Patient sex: M
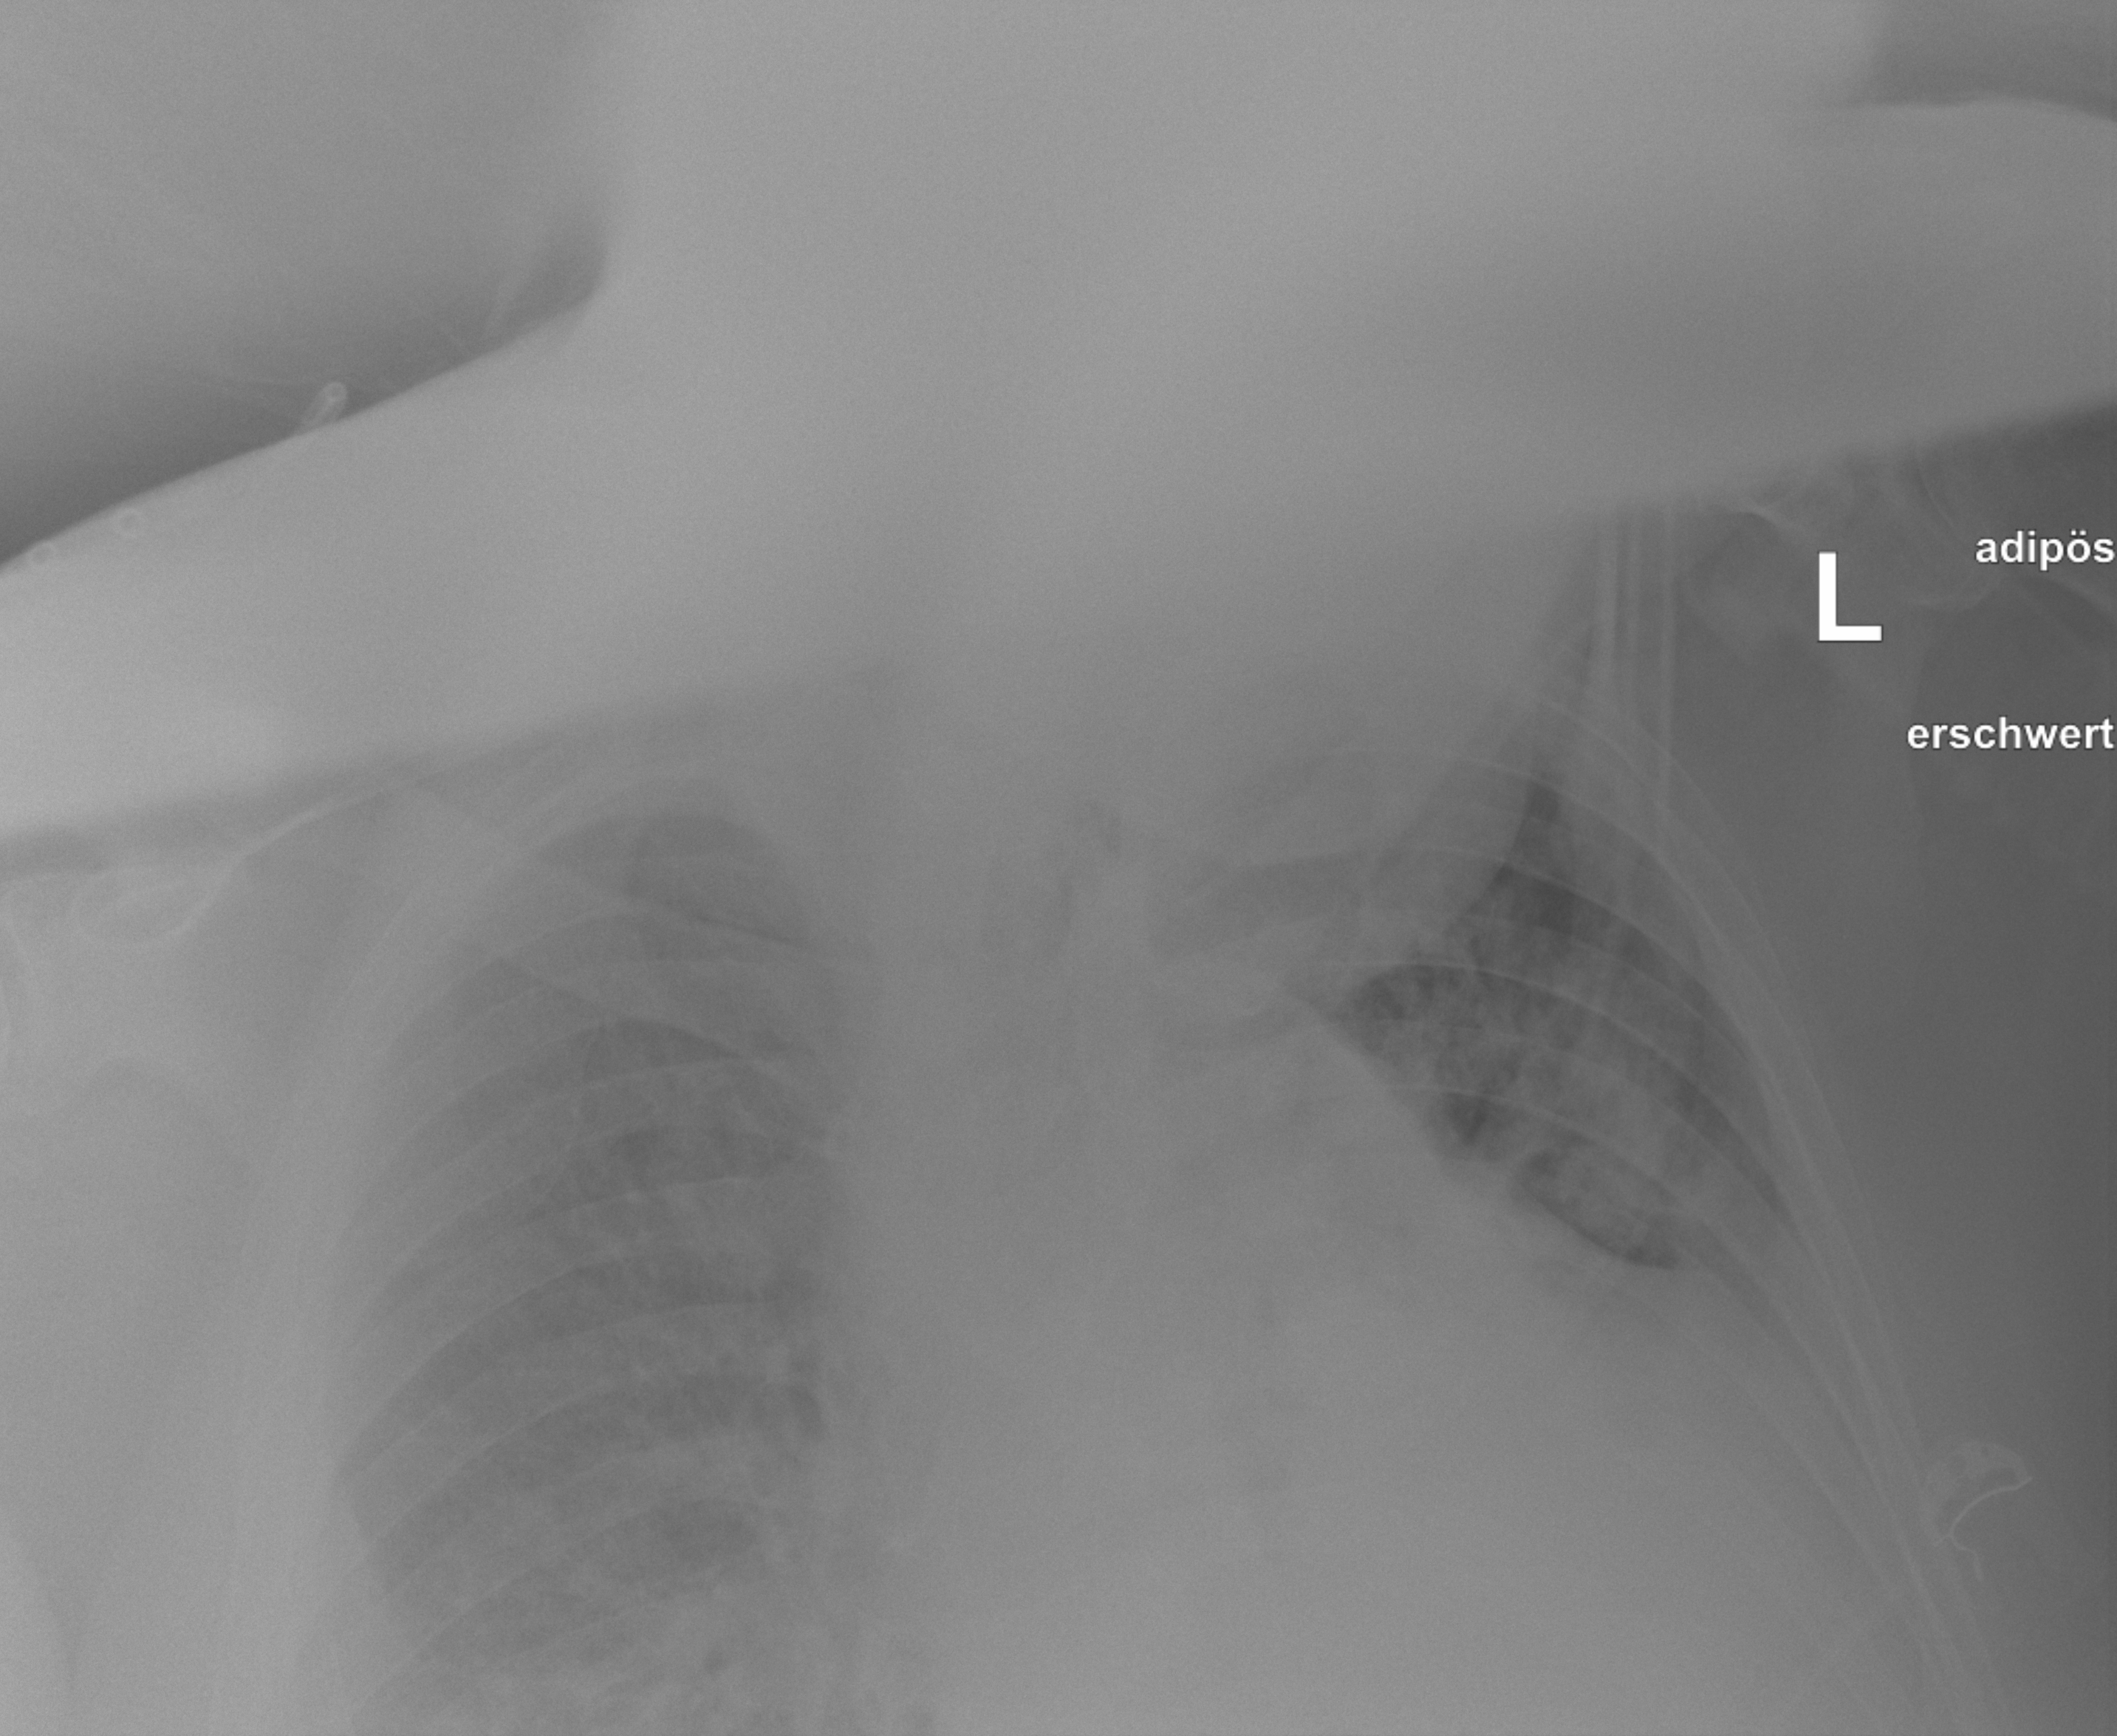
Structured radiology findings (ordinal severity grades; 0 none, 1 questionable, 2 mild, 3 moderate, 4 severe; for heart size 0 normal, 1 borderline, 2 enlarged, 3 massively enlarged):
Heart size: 3
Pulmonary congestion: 2
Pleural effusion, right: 2
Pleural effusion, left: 2
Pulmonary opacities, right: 3
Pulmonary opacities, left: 3
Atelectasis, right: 2
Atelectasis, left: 2